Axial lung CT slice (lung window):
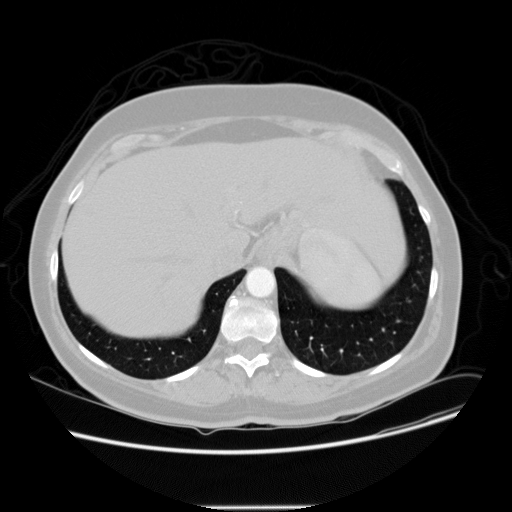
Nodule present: no